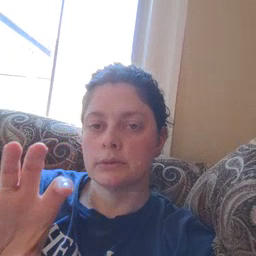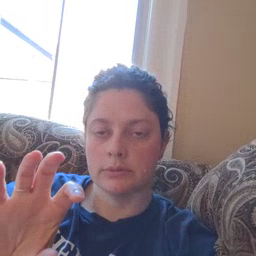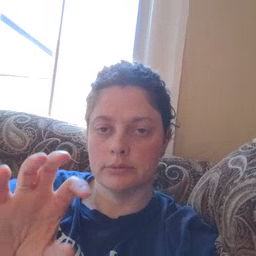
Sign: hot